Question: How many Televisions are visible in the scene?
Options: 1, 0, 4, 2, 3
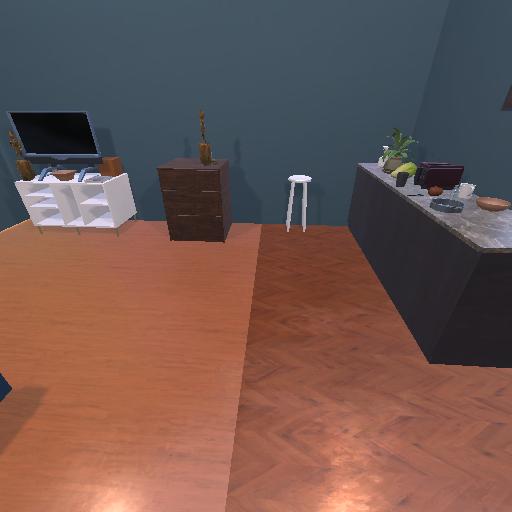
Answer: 1